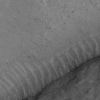
Atmospheric dust classification: not_dusty